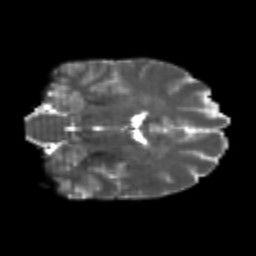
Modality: T2w
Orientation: coronal
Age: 25
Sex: male
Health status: healthy
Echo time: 0.074 s